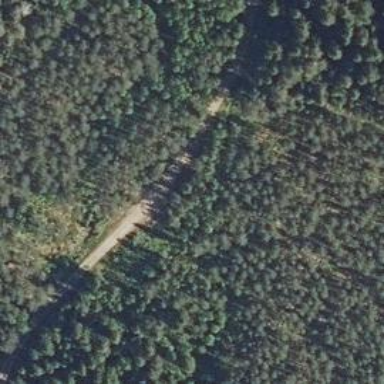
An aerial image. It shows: Unclassified road.